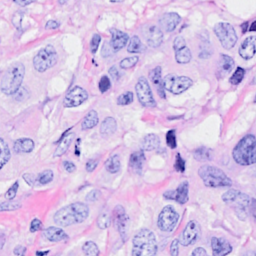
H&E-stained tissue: Breast